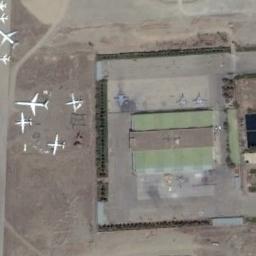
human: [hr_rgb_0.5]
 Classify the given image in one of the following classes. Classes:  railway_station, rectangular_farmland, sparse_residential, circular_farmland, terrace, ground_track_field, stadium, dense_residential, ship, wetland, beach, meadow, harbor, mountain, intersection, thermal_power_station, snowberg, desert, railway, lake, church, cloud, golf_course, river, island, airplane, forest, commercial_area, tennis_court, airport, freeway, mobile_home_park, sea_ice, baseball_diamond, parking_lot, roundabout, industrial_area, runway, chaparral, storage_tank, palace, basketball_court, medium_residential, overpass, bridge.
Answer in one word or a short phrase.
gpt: airplane